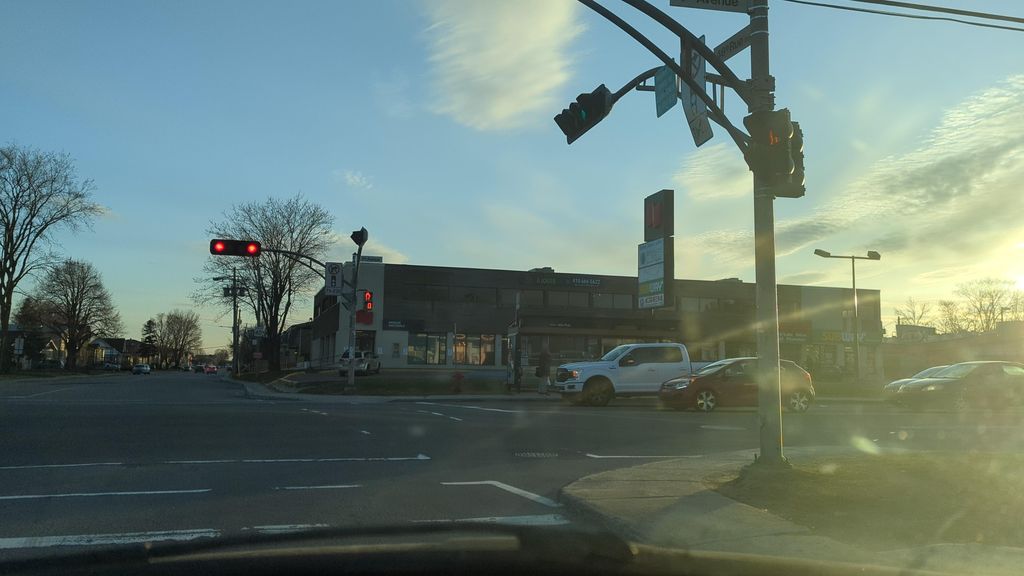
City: quebec_city